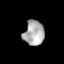
Tissue: lung
Cell type: Epithelial cells
Senescence score: 0.2269
Nuclear area (px): 500
Mean DAPI intensity: 171.506